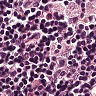
Metastatic tissue present: no